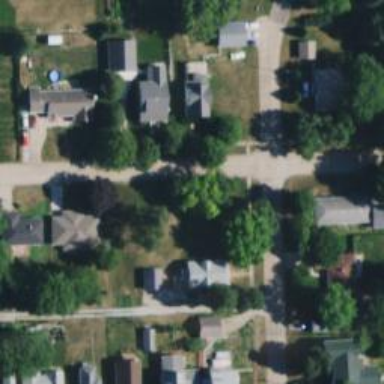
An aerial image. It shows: Residential road.